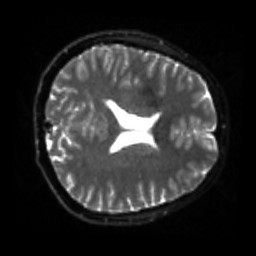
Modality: sbref
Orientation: axial
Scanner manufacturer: siemens
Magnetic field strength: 3 T
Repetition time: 4 s
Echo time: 0.0594 s